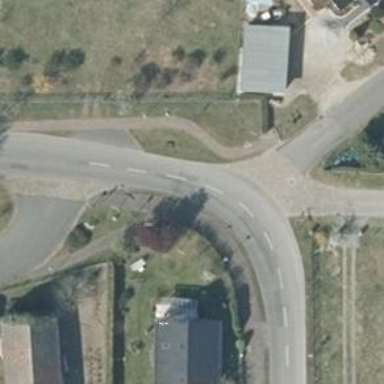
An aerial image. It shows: Smooth asphalt road in residential area.